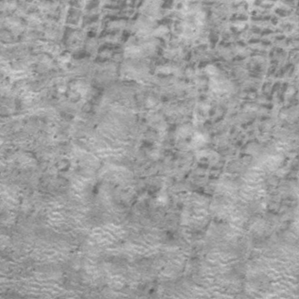
Label: frost